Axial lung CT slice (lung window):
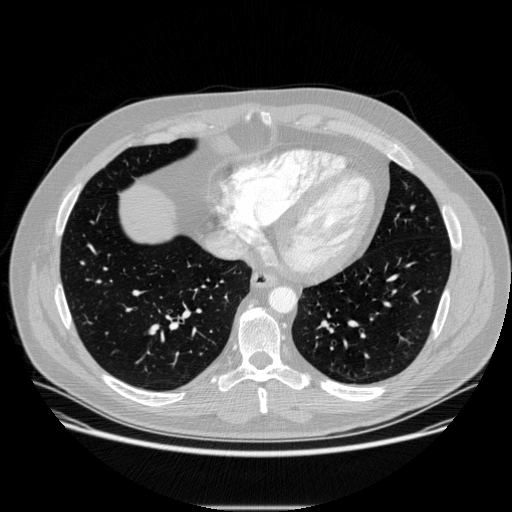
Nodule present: no